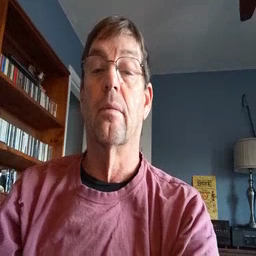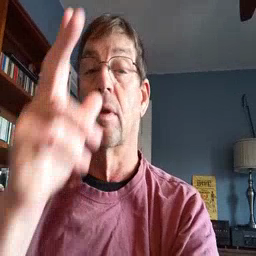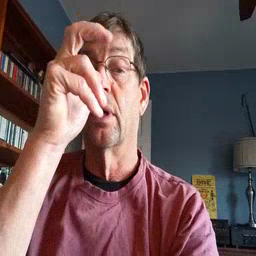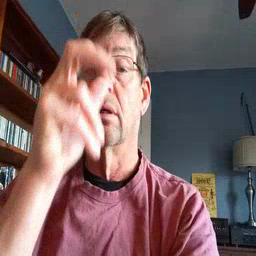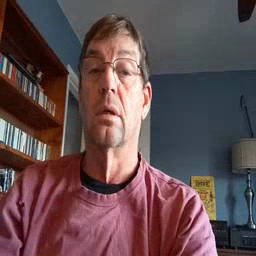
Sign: bug